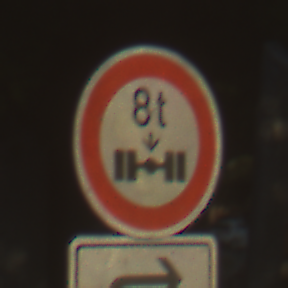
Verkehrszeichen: TatsaechlicheAchslast
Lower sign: RichtungsangabeDurchPfeile5
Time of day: SunriseSunset
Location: Outdoor (Suburban)
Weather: Clear
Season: NotSpecified
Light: Natural